Field crop: tomato
Growth stage: 1
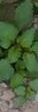
Species: solanum